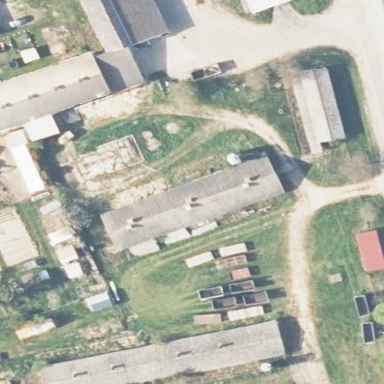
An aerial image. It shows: Farmyard area.